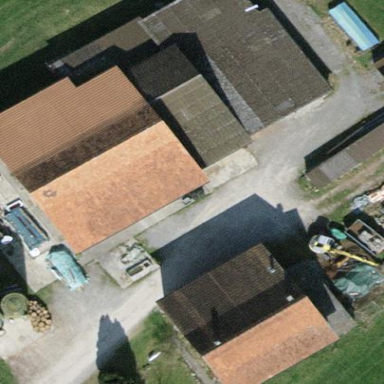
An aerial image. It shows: Farmyard area.